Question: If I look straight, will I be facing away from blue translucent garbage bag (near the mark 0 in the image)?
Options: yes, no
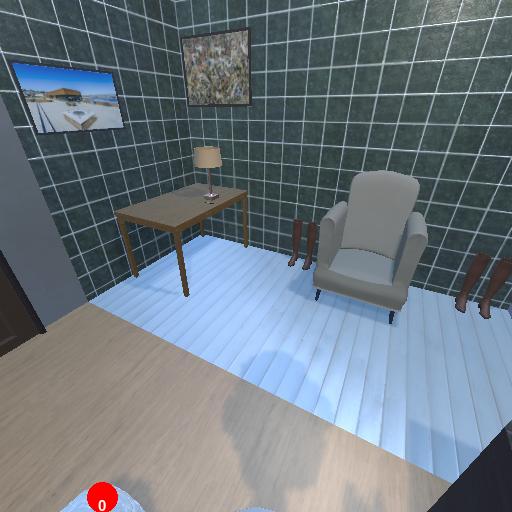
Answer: yes